Field crop: maize
Growth stage: 2
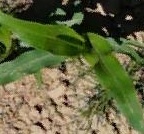
Species: maize